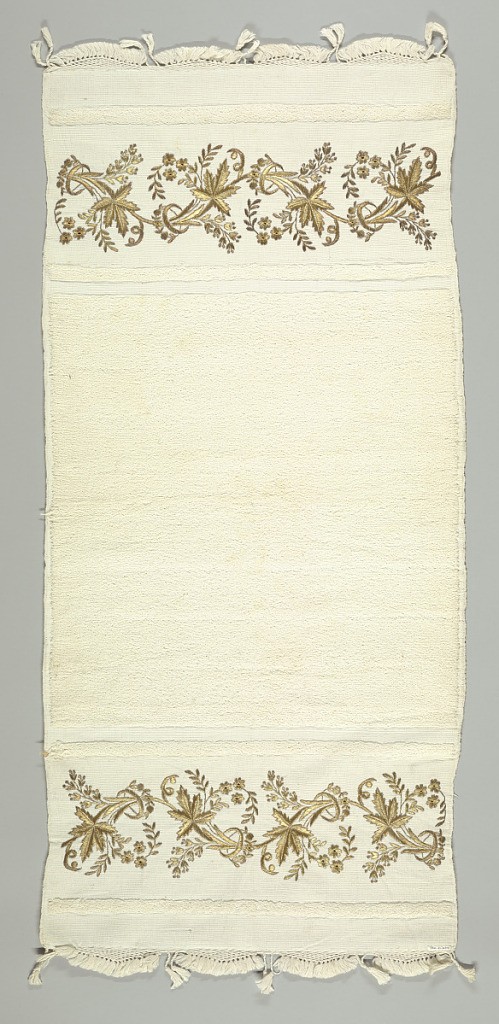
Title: Towel
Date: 19th century
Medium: cotton, metallic thread Technique: plain weave with supplementary weft looping; embroidered
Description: White solid looped uncut towel except at the ends, where on a border of plain weave is embroidered, in gold, a serpentine stem with five-pointed leaves and small flowers. Scalloped fringe on ends.